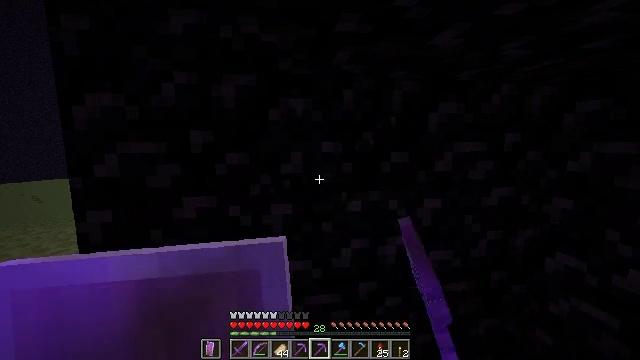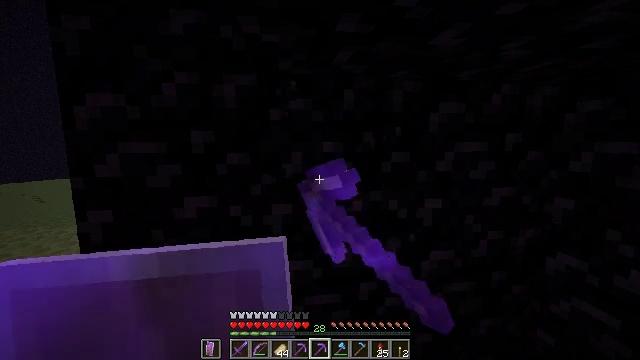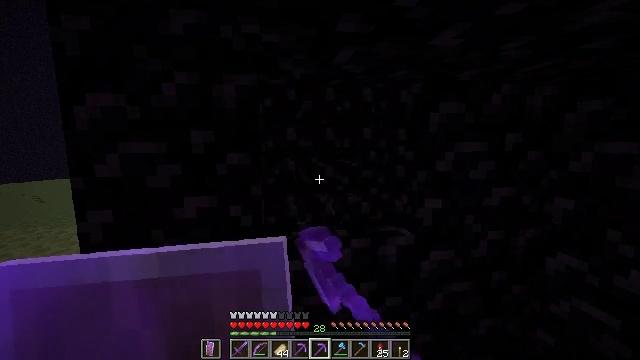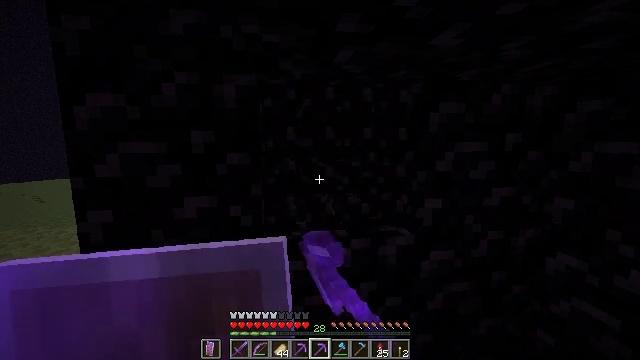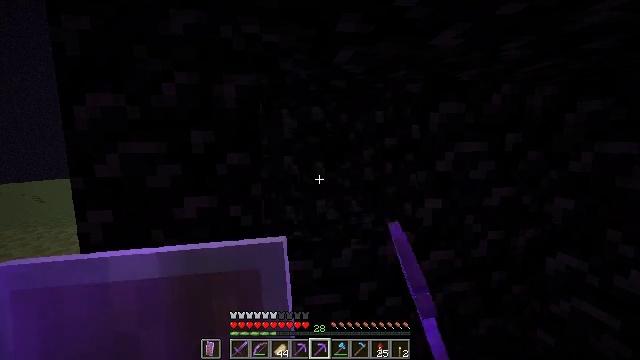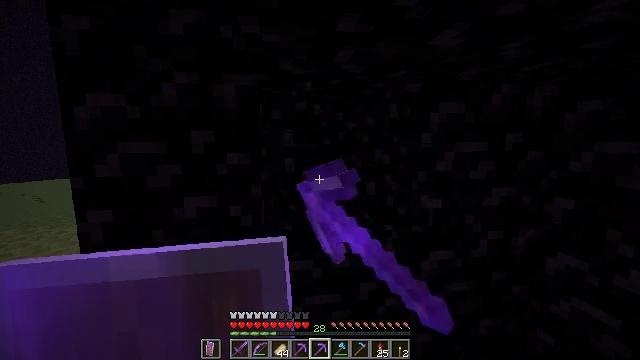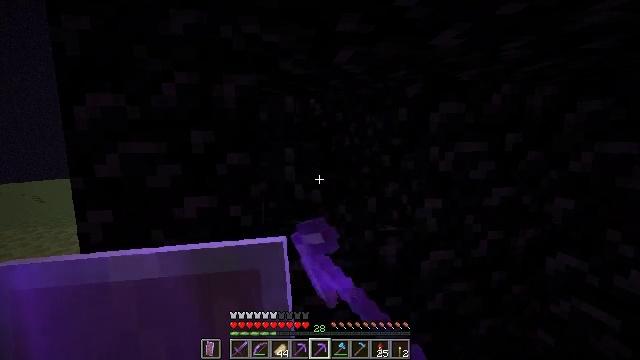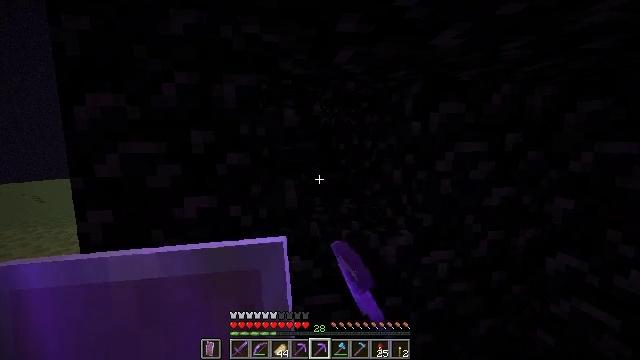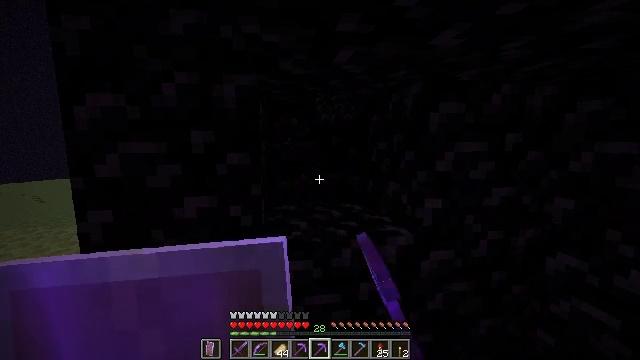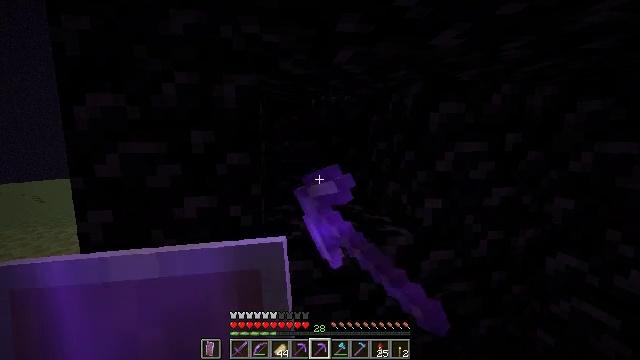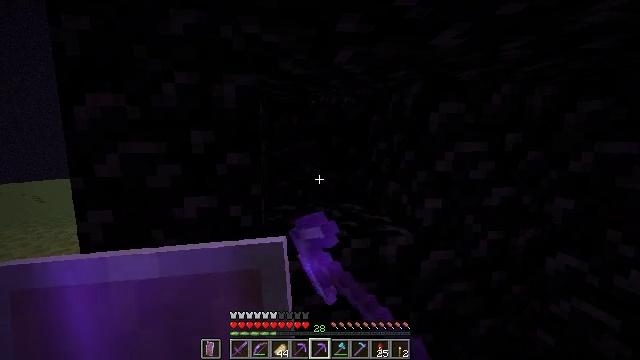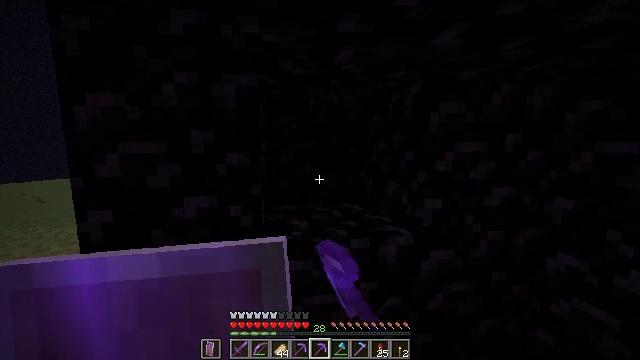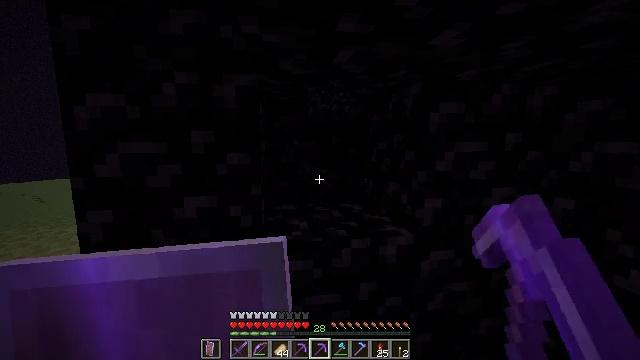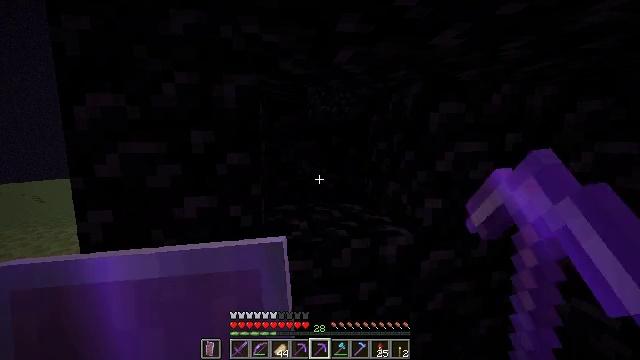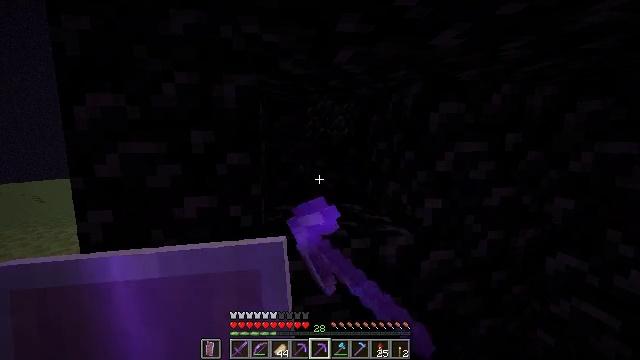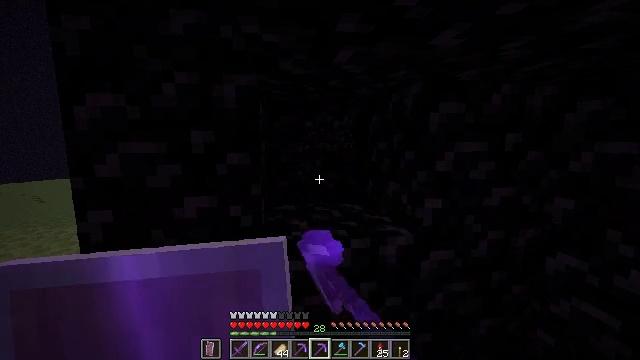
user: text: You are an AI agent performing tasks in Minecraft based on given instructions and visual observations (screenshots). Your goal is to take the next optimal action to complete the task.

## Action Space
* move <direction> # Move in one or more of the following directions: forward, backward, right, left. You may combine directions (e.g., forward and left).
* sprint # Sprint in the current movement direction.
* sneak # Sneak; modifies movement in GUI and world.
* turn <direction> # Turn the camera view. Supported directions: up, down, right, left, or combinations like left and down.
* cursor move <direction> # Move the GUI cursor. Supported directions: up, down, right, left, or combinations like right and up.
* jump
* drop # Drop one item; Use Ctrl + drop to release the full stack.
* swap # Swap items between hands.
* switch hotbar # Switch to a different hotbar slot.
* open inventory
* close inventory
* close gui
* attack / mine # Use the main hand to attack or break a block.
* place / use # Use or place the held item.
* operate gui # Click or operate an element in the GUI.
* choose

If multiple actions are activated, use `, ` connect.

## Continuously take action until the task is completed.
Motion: motion action
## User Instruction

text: Mine the tough obsidian.
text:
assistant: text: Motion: attack / mine
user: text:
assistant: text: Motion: attack / mine
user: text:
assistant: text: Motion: attack / mine
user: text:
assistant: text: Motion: attack / mine
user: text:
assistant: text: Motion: attack / mine
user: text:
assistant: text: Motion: attack / mine
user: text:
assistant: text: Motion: attack / mine
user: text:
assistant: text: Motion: attack / mine
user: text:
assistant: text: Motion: attack / mine
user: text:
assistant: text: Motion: attack / mine
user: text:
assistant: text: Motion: attack / mine
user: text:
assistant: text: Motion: attack / mine
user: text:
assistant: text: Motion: attack / mine
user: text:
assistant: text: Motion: attack / mine
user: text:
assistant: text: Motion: attack / mine
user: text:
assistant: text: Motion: attack / mine
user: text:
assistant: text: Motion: attack / mine
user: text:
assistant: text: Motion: attack / mine
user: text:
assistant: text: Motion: attack / mine
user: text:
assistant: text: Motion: turn left and down, attack / mine
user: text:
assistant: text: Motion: turn left and down, attack / mine
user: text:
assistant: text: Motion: attack / mine
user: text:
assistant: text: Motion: attack / mine
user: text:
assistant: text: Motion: attack / mine
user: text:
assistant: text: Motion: attack / mine
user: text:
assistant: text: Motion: attack / mine
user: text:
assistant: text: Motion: attack / mine
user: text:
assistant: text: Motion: attack / mine
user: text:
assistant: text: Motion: attack / mine
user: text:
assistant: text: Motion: attack / mine